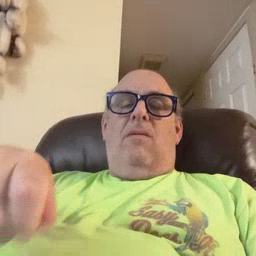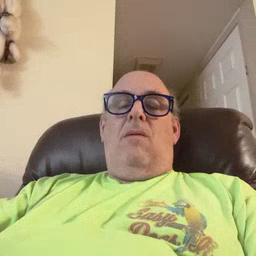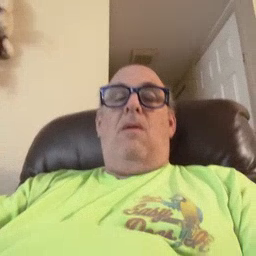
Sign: vacuum